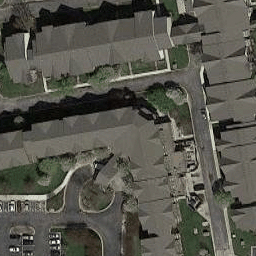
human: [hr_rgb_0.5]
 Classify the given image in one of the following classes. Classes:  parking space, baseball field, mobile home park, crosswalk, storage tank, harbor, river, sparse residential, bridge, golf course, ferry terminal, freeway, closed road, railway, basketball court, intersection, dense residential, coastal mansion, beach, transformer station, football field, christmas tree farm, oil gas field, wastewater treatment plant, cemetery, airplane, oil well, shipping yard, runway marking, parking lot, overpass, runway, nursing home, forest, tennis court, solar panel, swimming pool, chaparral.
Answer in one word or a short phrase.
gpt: nursing home